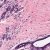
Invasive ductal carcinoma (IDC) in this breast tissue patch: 0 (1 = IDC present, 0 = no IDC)